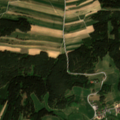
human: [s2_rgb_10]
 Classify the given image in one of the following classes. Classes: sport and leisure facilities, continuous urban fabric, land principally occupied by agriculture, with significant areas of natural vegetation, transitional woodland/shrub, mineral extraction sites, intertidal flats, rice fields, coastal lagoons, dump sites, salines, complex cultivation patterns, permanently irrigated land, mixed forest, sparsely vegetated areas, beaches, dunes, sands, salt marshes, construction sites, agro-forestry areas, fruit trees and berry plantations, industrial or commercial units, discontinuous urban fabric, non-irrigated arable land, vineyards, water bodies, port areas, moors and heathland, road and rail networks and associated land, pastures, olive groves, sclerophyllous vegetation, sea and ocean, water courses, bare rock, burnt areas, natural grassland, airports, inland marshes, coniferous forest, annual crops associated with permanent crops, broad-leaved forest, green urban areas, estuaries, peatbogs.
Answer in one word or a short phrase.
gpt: non-irrigated arable land, land principally occupied by agriculture, with significant areas of natural vegetation, coniferous forest